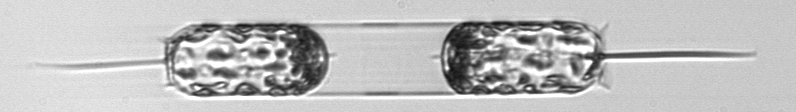
Label: Ditylum_brightwellii